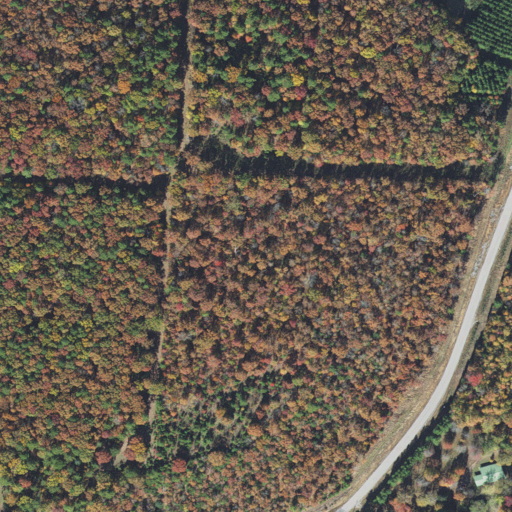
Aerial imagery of mountain in Arkansas named Bettis Mountain containing deciduous forest, mixed forest, open development, pasture, medium intensity development, evergreen forest, low intensity development, and shrub